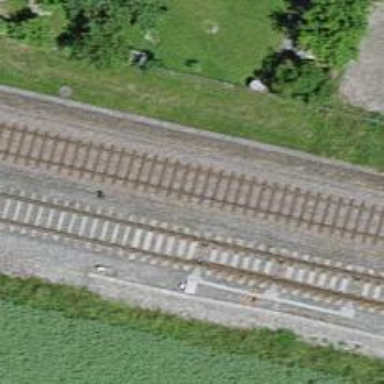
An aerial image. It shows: Railway switch.